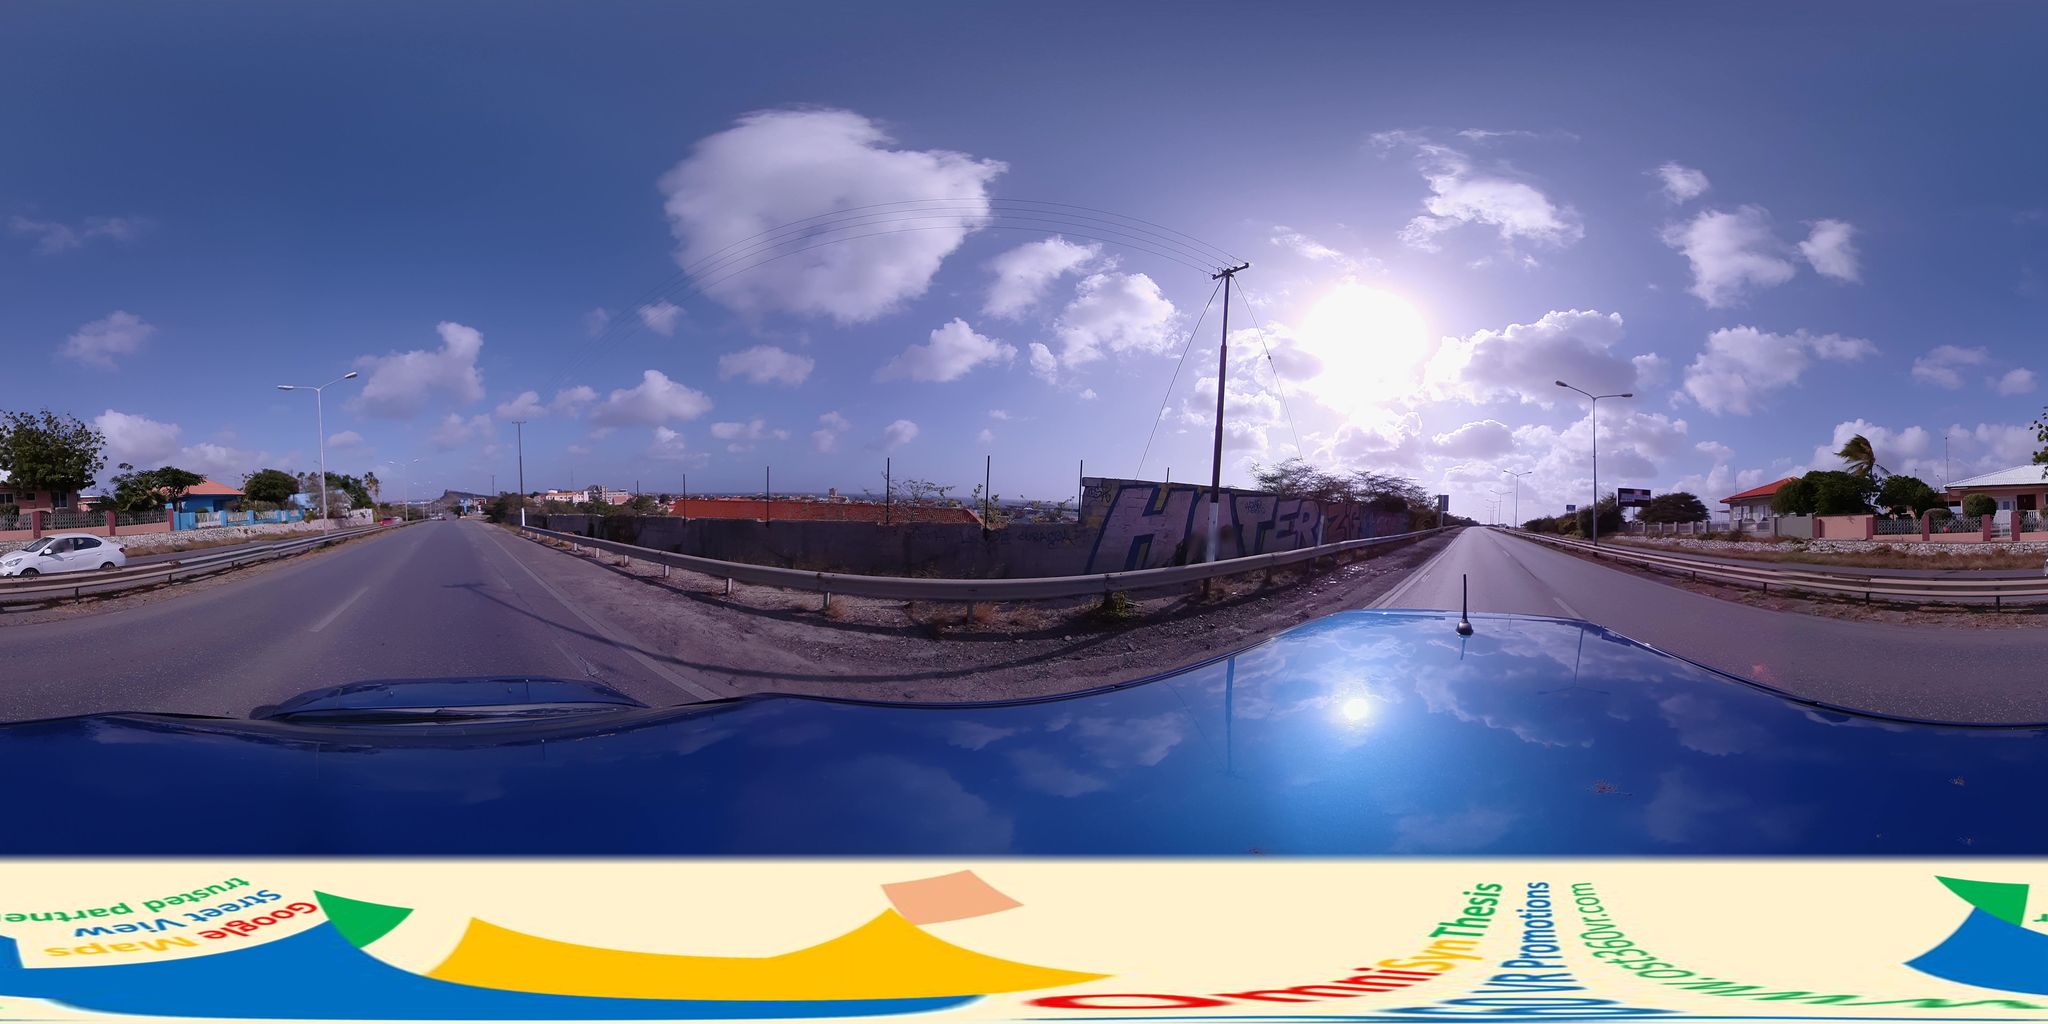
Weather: clear
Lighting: day
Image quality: good
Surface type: cycling surface
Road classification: trunk_link, residential
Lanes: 1
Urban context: suburban or peri-urban
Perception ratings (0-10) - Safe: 2.97, Lively: 3.13, Beautiful: 4.07, Boring: 1.24, Depressing: 7.88, Wealthy: 7.24